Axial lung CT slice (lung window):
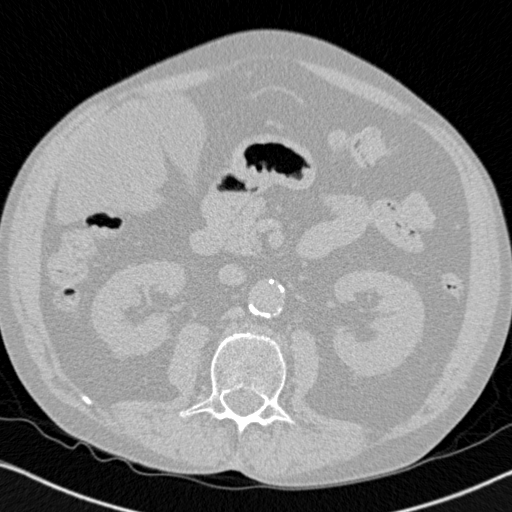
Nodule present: no